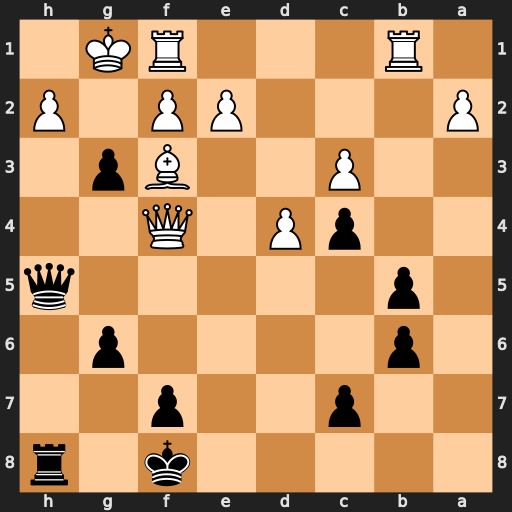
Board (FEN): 5k1r/2p2p2/1p4p1/1p5q/2pP1Q2/2P2Bp1/P3PP1P/1R3RK1
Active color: b
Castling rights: -
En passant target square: -
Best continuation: Qxh2#